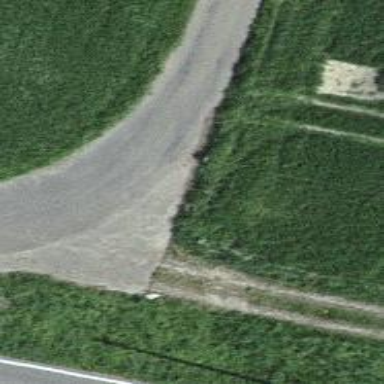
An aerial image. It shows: Unpaved track with grade 3 track type.